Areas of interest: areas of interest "Commercial service"
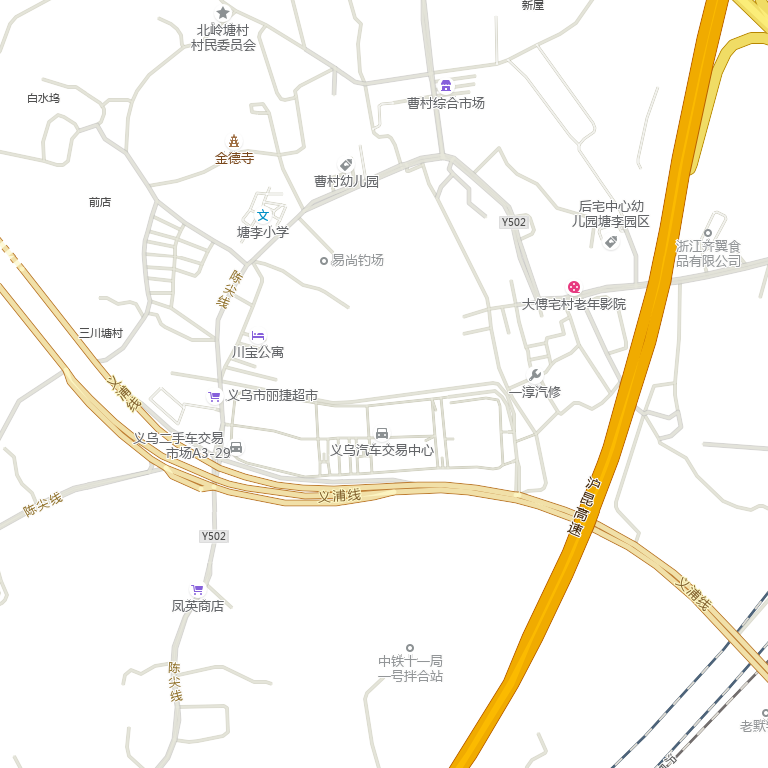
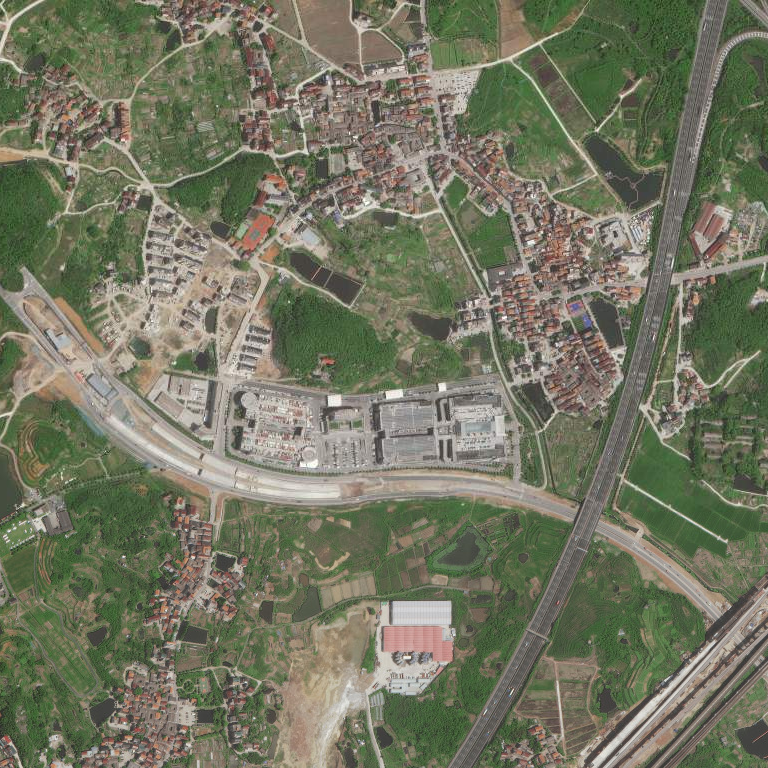